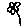
Label: flower